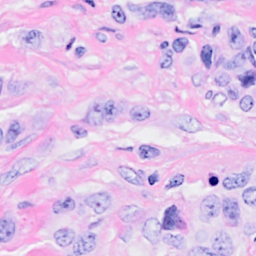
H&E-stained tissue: Breast